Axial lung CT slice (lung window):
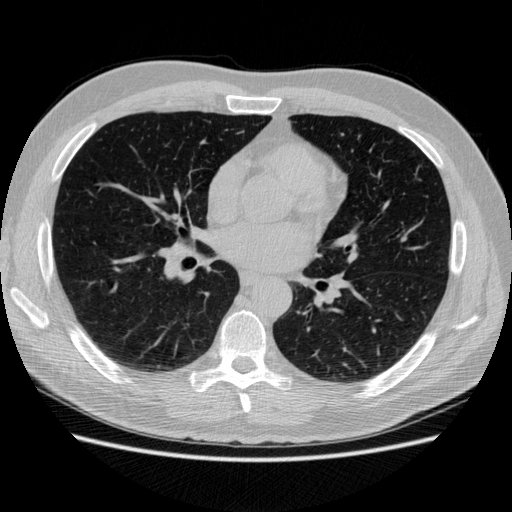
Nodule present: no